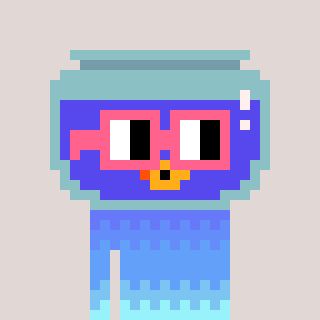
a pixel art character with square pink glasses, a goldfish-shaped head and a orange-colored body on a warm background